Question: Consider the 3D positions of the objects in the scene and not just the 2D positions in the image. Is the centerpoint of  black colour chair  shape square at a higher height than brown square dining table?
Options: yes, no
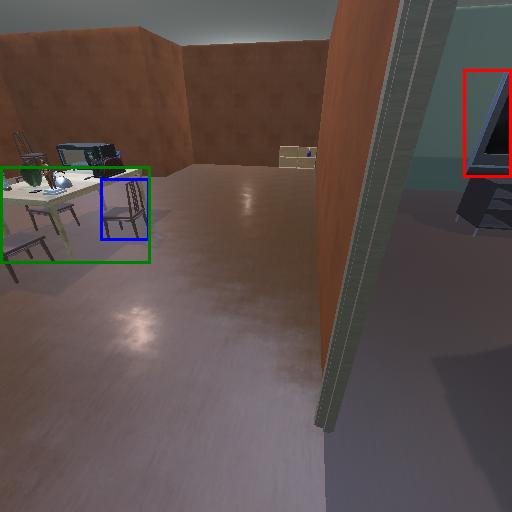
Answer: yes